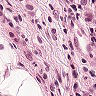
Metastatic tissue present: yes